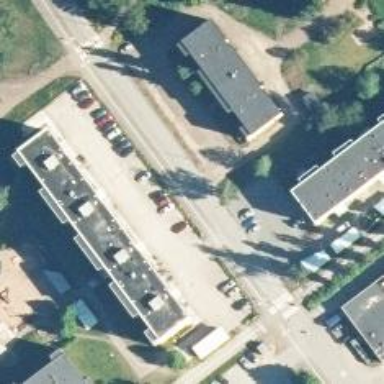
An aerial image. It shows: Smooth asphalt road in residential area.